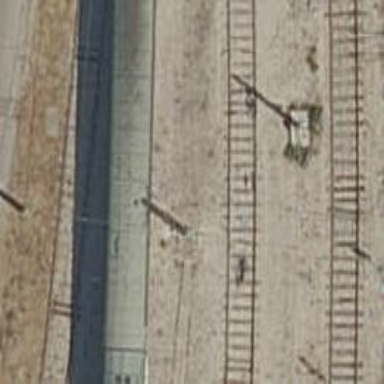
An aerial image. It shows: Railway yard with electrified contact lines.